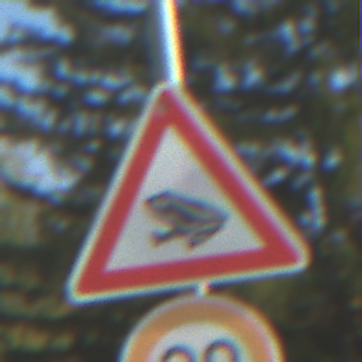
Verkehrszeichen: AmphibienwanderungRechts
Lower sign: Geschwindigkeit30
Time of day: MorningAfternoon
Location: Outdoor (Suburban)
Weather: PartlyCloudy
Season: NotSpecified
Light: Natural